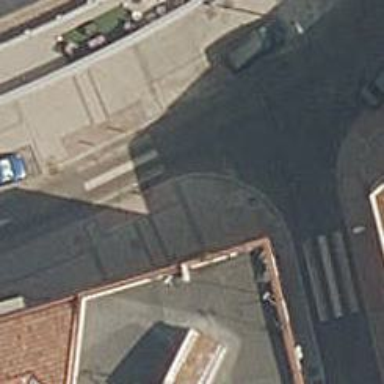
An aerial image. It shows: Uncontrolled crossing on the road.